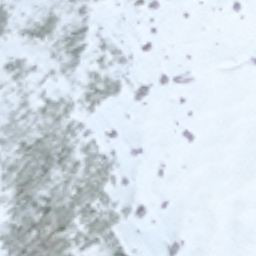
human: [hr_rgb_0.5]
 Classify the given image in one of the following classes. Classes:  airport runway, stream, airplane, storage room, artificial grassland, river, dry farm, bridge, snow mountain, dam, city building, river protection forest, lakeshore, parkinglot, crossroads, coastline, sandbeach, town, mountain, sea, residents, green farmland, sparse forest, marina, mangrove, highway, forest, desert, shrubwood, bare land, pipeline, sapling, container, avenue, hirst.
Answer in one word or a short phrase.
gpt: snow mountain